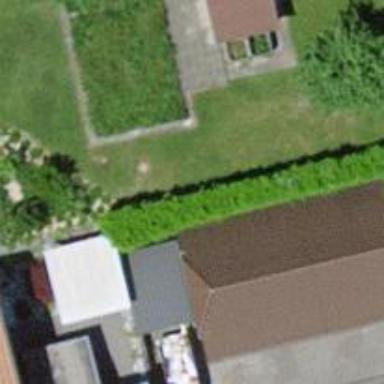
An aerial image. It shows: Garage building.